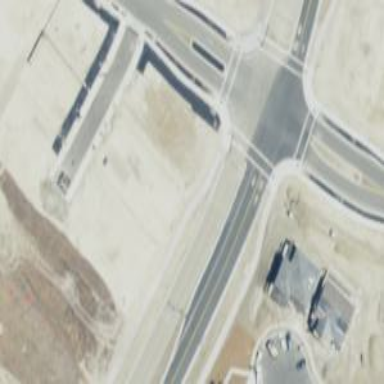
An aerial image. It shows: Marked crossing on the road.